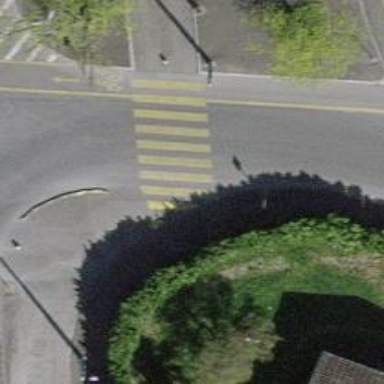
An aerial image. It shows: Asphalt road in residential area with opposite lane cycleway.